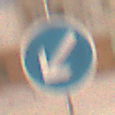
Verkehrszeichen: VorgeschriebeneVorbeifahrtLinks
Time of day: Night
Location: Outdoor (Urban)
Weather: Overcast
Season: Winter
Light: Artificial